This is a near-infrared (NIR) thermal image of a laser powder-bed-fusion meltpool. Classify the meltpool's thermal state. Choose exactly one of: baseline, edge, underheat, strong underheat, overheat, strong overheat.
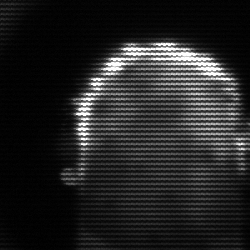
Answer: baseline